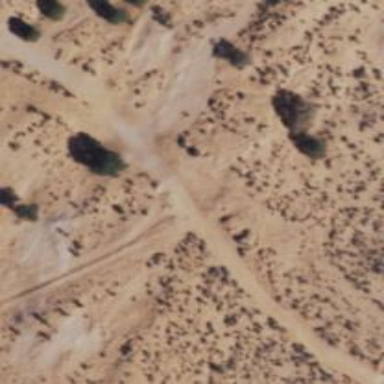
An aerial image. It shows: Track road.